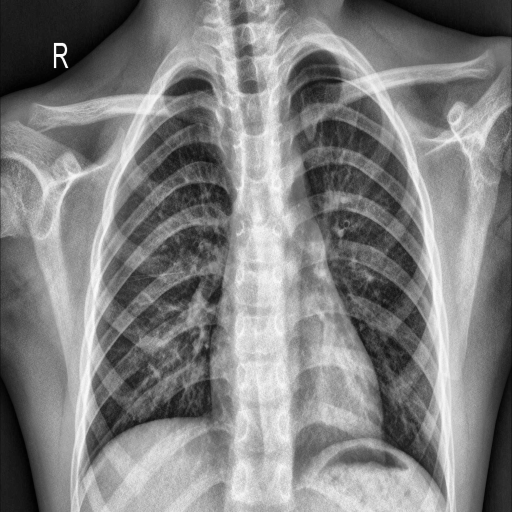
Finding: NORMAL